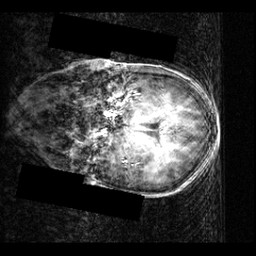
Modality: T1w
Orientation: coronal
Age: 12
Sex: female
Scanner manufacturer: siemens
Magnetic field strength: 3.951 T
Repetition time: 1.5 s
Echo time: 0.00335 s